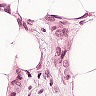
Metastatic tissue present: yes